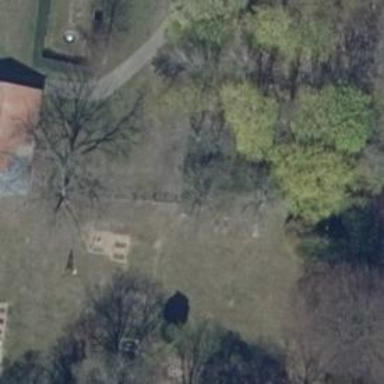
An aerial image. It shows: Cemetery.